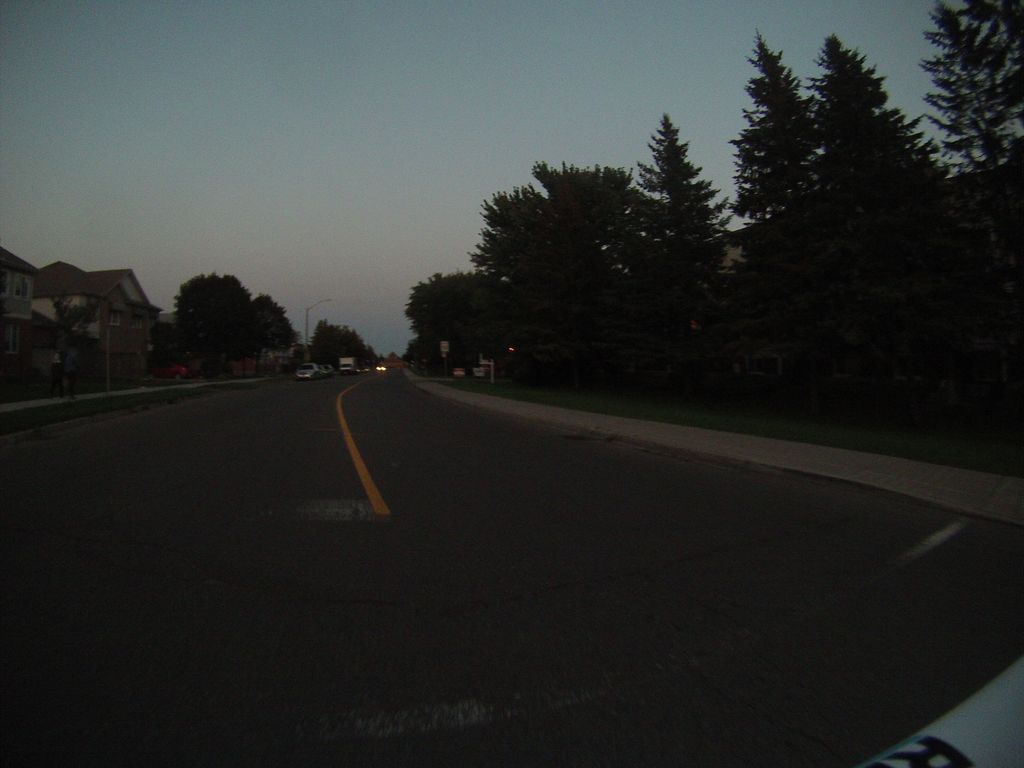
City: ottawa-gatineau